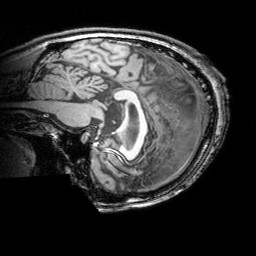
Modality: T1w
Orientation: sagittal